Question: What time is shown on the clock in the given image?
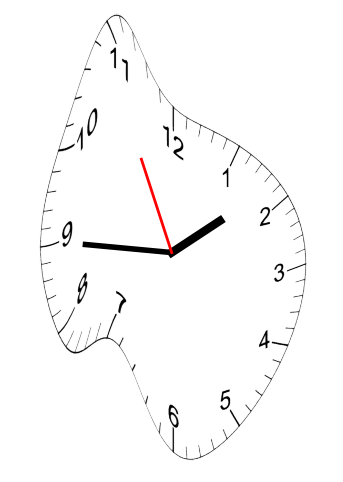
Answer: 01:44:55